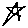
Label: star